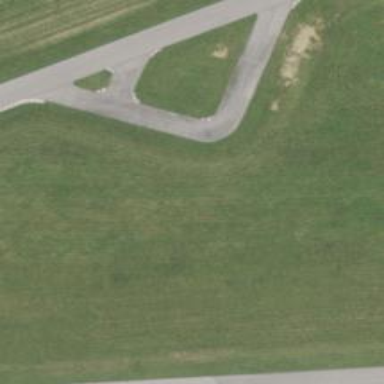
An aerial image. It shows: Raceway for motor sports.